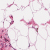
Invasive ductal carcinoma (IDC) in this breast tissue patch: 0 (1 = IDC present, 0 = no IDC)